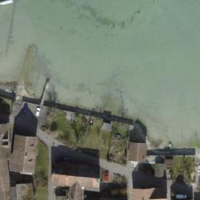
EUNIS habitat code: 14
Species observed at this site:
Ardea alba
Fulica atra
Anas platyrhynchos
Hirundo rustica